Question: I wonder if there is a way to lower opacity (on hover) to all of the 'li's' ? Something similar to this picture:

'''
.main-navigation {
margin: 0;
padding: 20px 0px 25px;
list-style: none;
background-color: #ffffff;
text-align: center;
display:block;
font-size:1.1em;
}
.main-navigation li.hvr a.lvl1:link,
.main-navigation li.hvr a.lvl1:visited
{
display: block;
padding: 5px 2px 5px 3px;
color: #000;
text-decoration: none;
text-align:center;
}
.main-navigation li.hvr a.lvl1.active {
background: #eeeeee;
color:#000000;
}
.main-navigation li.hvr a.lvl1:hover
{
background-color: #E6E6E6;
color:#666666;
}
.main-navigation li.hvr {
float: left;
position: relative;
width:191px;
margin:0;
font-family: 'Open Sans', sans-serif;
}
.main-navigation li.hvr:hover {
background-color: #E6E6E6;
}
.main-navigation ul {
display: none;
position: absolute;
top:100%;
left: 0;
z-index: 9999;
background-color: #777;
margin: 0;
padding: 0;
min-width:100%;
text-align:left;
}
.main-navigation li.hvr:hover ul { display: block; }
.main-navigation li.hvr ul li {
margin: 0;
padding: 0;
list-style: none;
}
.main-navigation li.hvr ul li a:link,
.main-navigation li.hvr ul li a:visited
{
display: block;
padding: 5px 20px;
color: #fff;
text-align: center;
}
.main-navigation li.hvr ul li a:hover,
.main-navigation li.hvr ul li a:active
{
display: block;
padding: 5px 20px;
color: #fff;
background-color:#cccccc;
}
'''
'''
<ul class="main-navigation clearfix">
<li class="hvr ">
<a class="lvl1 active" href="">Title 1</a>
<ul>
<li><a href="">Sub title 1</a></li>
<li><a href="">Sub title 2</a></li>
<li><a href="">Sub title 3</a></li>
</ul>
</li>
<li class="hvr ">
<a class="lvl1" href="">Title 2</a>
<ul>
<li><a href="">Sub title 1</a></li>
<li><a href="">Sub title 2</a></li>
<li><a href="">Sub title 3</a></li>
</ul>
</li>
<li class="hvr ">
<a class="lvl1" href="">Title 3</a>
<ul>
<li><a href="">Sub title 1</a></li>
<li><a href="">Sub title 2</a></li>
<li><a href="">Sub title 3</a></li>
</ul>
</li>
<li class="hvr ">
<a class="lvl1" href="">Title 4</a>
<ul>
<li><a href="">Sub title 1</a></li>
<li><a href="">Sub title 2</a></li>
<li><a href="">Sub title 3</a></li>
</ul>
</li>
</ul>
'''
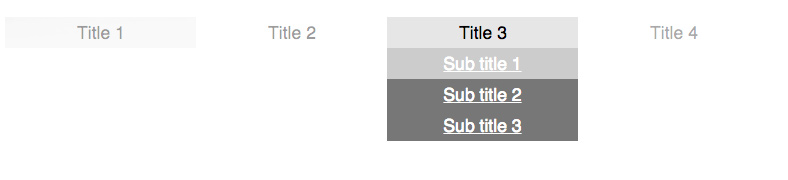
Answer: You lower the opacity of all alements except the hovered one with .
The point is to lower the opacity of all '<li>' elements when the parent ('ul') is hovered and to reset the opacity to 1 on the hovered 'li' element like this :
'''
ul:hover li { opacity:0.5; }
ul li:hover { opacity:1; }
'''
Here is a simple demo :
'''
li{
float:left;
width:33.33%;
line-height:50px;
background:grey;
list-style-type:none;
}
ul:hover li{
opacity:0.5;
}
ul li:hover{
opacity:1;
}
'''
'''
<ul>
<li>item</li>
<li>item</li>
<li>item</li>
</ul>
'''